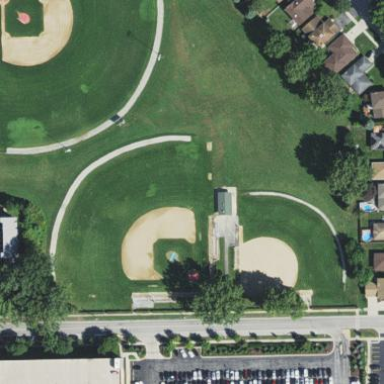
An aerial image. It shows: Baseball pitch for leisure land.